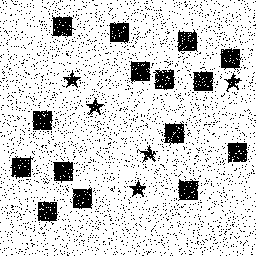
Squares: 15
Triangles: 0
Stars: 5
Total shapes: 20